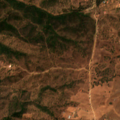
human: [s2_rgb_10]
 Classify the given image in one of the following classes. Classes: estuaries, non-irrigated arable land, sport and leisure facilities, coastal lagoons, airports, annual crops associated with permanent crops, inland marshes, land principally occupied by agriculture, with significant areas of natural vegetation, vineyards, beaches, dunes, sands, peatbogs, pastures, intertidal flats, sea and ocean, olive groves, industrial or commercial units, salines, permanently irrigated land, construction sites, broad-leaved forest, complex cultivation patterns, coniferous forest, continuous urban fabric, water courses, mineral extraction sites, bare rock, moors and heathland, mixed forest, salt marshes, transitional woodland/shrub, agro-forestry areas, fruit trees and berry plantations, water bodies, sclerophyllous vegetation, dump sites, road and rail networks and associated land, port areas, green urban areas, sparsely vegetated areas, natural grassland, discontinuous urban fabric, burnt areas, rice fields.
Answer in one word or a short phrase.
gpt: non-irrigated arable land, agro-forestry areas, broad-leaved forest